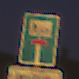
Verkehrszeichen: SackgasseRadverkehrFussgaengerDurchlaessig
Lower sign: HinweisGeaenderteVorfahrtVerkehrsfuehrungVerkehrsregelung3
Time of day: Night
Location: Outdoor (Urban)
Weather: Clear
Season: NotSpecified
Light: Artificial